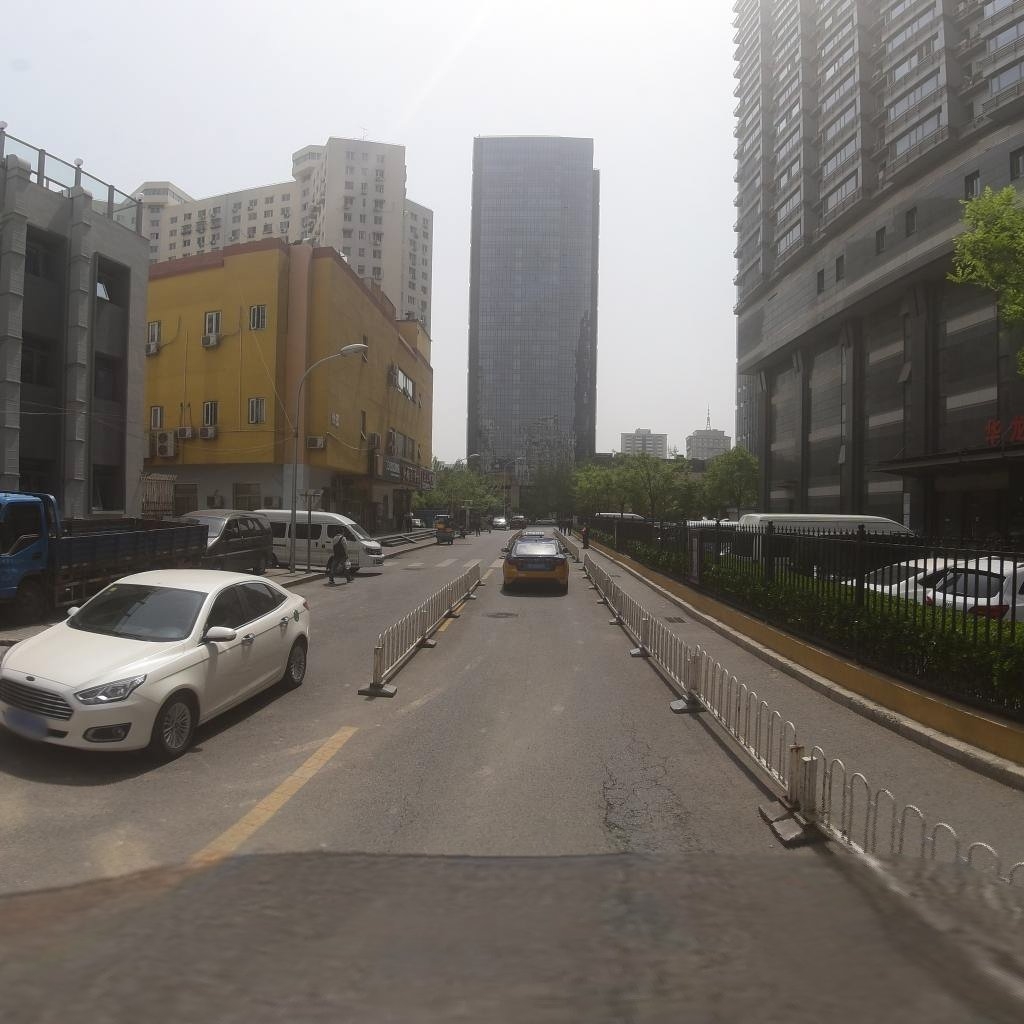
Region: Xicheng
Road damage annotations: alligator crack, manhole cover